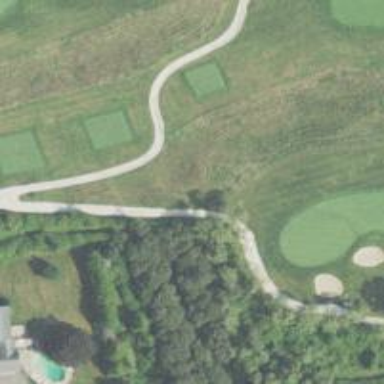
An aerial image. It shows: Service road designated as golf cart path.